Question: There's a table 'Category' with a pk 'idCategory' and a self-referencing foreign-key 'fiCategory'. That means categories are "main-categories" when 'fiCategory is null'. If 'fiCategory' links to another category, it is a sub-category of it. But it's also valid that this sub-category also has 1-n sub-categories(with 'fiCategory' linking to it's 'idCategory').
How can i get a list of main-categories,sub-categories,"sub-sub-categories", ...etc. with LINQ?
:
I'm using typed DataSets to compare data from Server1/MySQL with data from Server2/MS SQL-Server. After normalizing and cleaning(there are several inconsistencies) i want to import the new data into SQL-Server. First of all i have to import the main-categories, then the sub-categories and so on. Otherwise SQL-Server would throw a constraint exception when i would try to insert a row with a foreign-key to a category that is yet not inserted.
These are the tables(left MySQL-source, right SQL-Server destination table):

Here i'm getting the new rows in MySQL that are not in SQL-Server:
'src' and 'dest' are typed DataSets
'''
Dim idSrc = From c In src.kategorie Select c.kategorie_id
Dim idDest = From c In dest.Category Select c.idCategory
Dim diff = idSrc.Except(idDest)
Dim needUpdate = diff.Any
'''
Now i want to import the new rows.
In this way i get all "main-categories":
'''
Dim mainCat = From kat In src.kategorie
Join d In diff
On kat.kategorie_id Equals d
Where kat.IsparentNull
Select kat
For Each cat In mainCat
Dim newCat = Me.dest.Category.NewCategoryRow
newCat.idCategory = cat.kategorie_id
newCat.Name = cat.name
newCat.SetfiCategoryNull()
dest.Category.AddCategoryRow(newCat)
rowsUpdated += daCategoryOut.Update(dest.Category)
Next
'''
In this way i get all sub-categories:
'''
Dim subCat = From kat In src.kategorie
Join d In diff
On kat.kategorie_id Equals d
Where Not kat.IsparentNull
Select kat
'''
Both LINQ-queries are working, but how do i get all "levels" of sub-categories? I need to insert the rows from "top" to "bottom". Is there a way that works even with any depth?
At least this is not working(repeating pk-values):
'''
Dim subCatWithChild = From cat In subCat
Join child In
(From kat In src.kategorie Where Not kat.IsparentNull)
On child.parent Equals cat.kategorie_id
Select cat
'''
I'm still learning LINQ and appreciating any kind of suggestions(also in C#). Thank you in advance.
: Maybe you know a way i can temporarily disable the foreign key contraint in SQL-Server and enable it after i inserted all rows from ADO.NET. That would be much simpler.
---
This is the solution, thanks to @Tridus:
'''
Dim mainCat = From kat In src.kategorie
Where kat.IsparentNull
Select kat
For Each kat In mainCat
rowsUpdated += insertCategory(kat, diff, daCategoryOut)
Next
'''
This is the recursive function:
'''
Private Function insertCategory(ByVal parent As CC_IN.kategorieRow, ByVal diff As IEnumerable(Of Int32), ByVal daCategoryOut As CC_OutTableAdapters.CategoryTableAdapter) As Int32
Dim rowsInserted As Int32 = 0
If diff.Contains(parent.kategorie_id) Then
Dim newCat = Me.dest.Category.NewCategoryRow
newCat.idCategory = parent.kategorie_id
newCat.Name = parent.name
If parent.IsparentNull Then
newCat.fiCategory = parent.parent
Else
newCat.SetfiCategoryNull()
End If
dest.Category.AddCategoryRow(newCat)
rowsInserted += daCategoryOut.Update(dest.Category)
End If
'get all childs from this parent
Dim childs = From cat In Me.src.kategorie
Where Not cat.IsparentNull AndAlso cat.parent = parent.kategorie_id
Select cat
'insert all childs for this parent
For Each child In childs
rowsInserted += insertCategory(child, diff, daCategoryOut)
Next
Return rowsInserted
End Function
'''
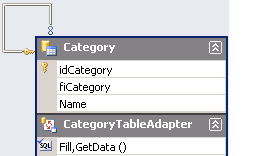
Answer: <URL>.
The best way to do this (other then disabling foreign keys and just copying the entire table row-by-row) is recursively starting with the main categories. Conceptually, you'd do this:
'''
Get the main categories (which you've done)
For each main category
Is this one in the other DB? If not, add it.
Get the sub-categories of this main category.
For each sub-category
Is this one in the other DB? If not, add it.
Get the sub-categories of this sub-category.
'''
etc. It's easy to get the sub-categories of whatever category you currently have, so if you just start at the top you can walk the entire tree and add anything that's missing on the other side.